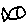
Label: fish